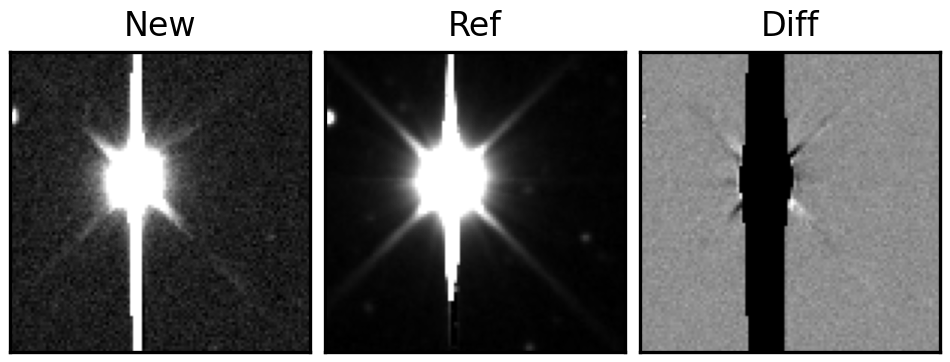
Label: bogus